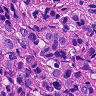
Metastatic tissue present: yes